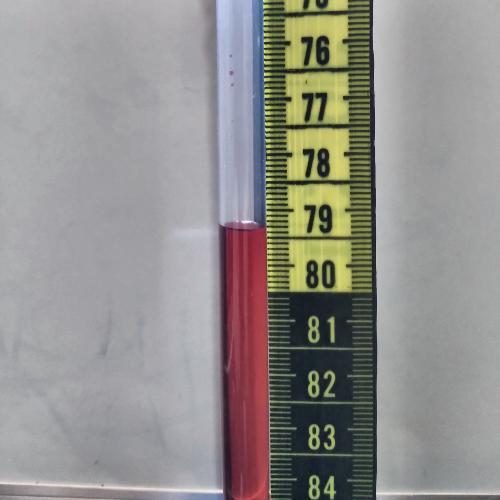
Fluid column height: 79.3 cm